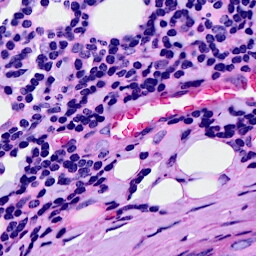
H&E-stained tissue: Breast